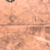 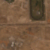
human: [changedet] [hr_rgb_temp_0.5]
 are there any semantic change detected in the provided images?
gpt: A park was built above the horizontal road.